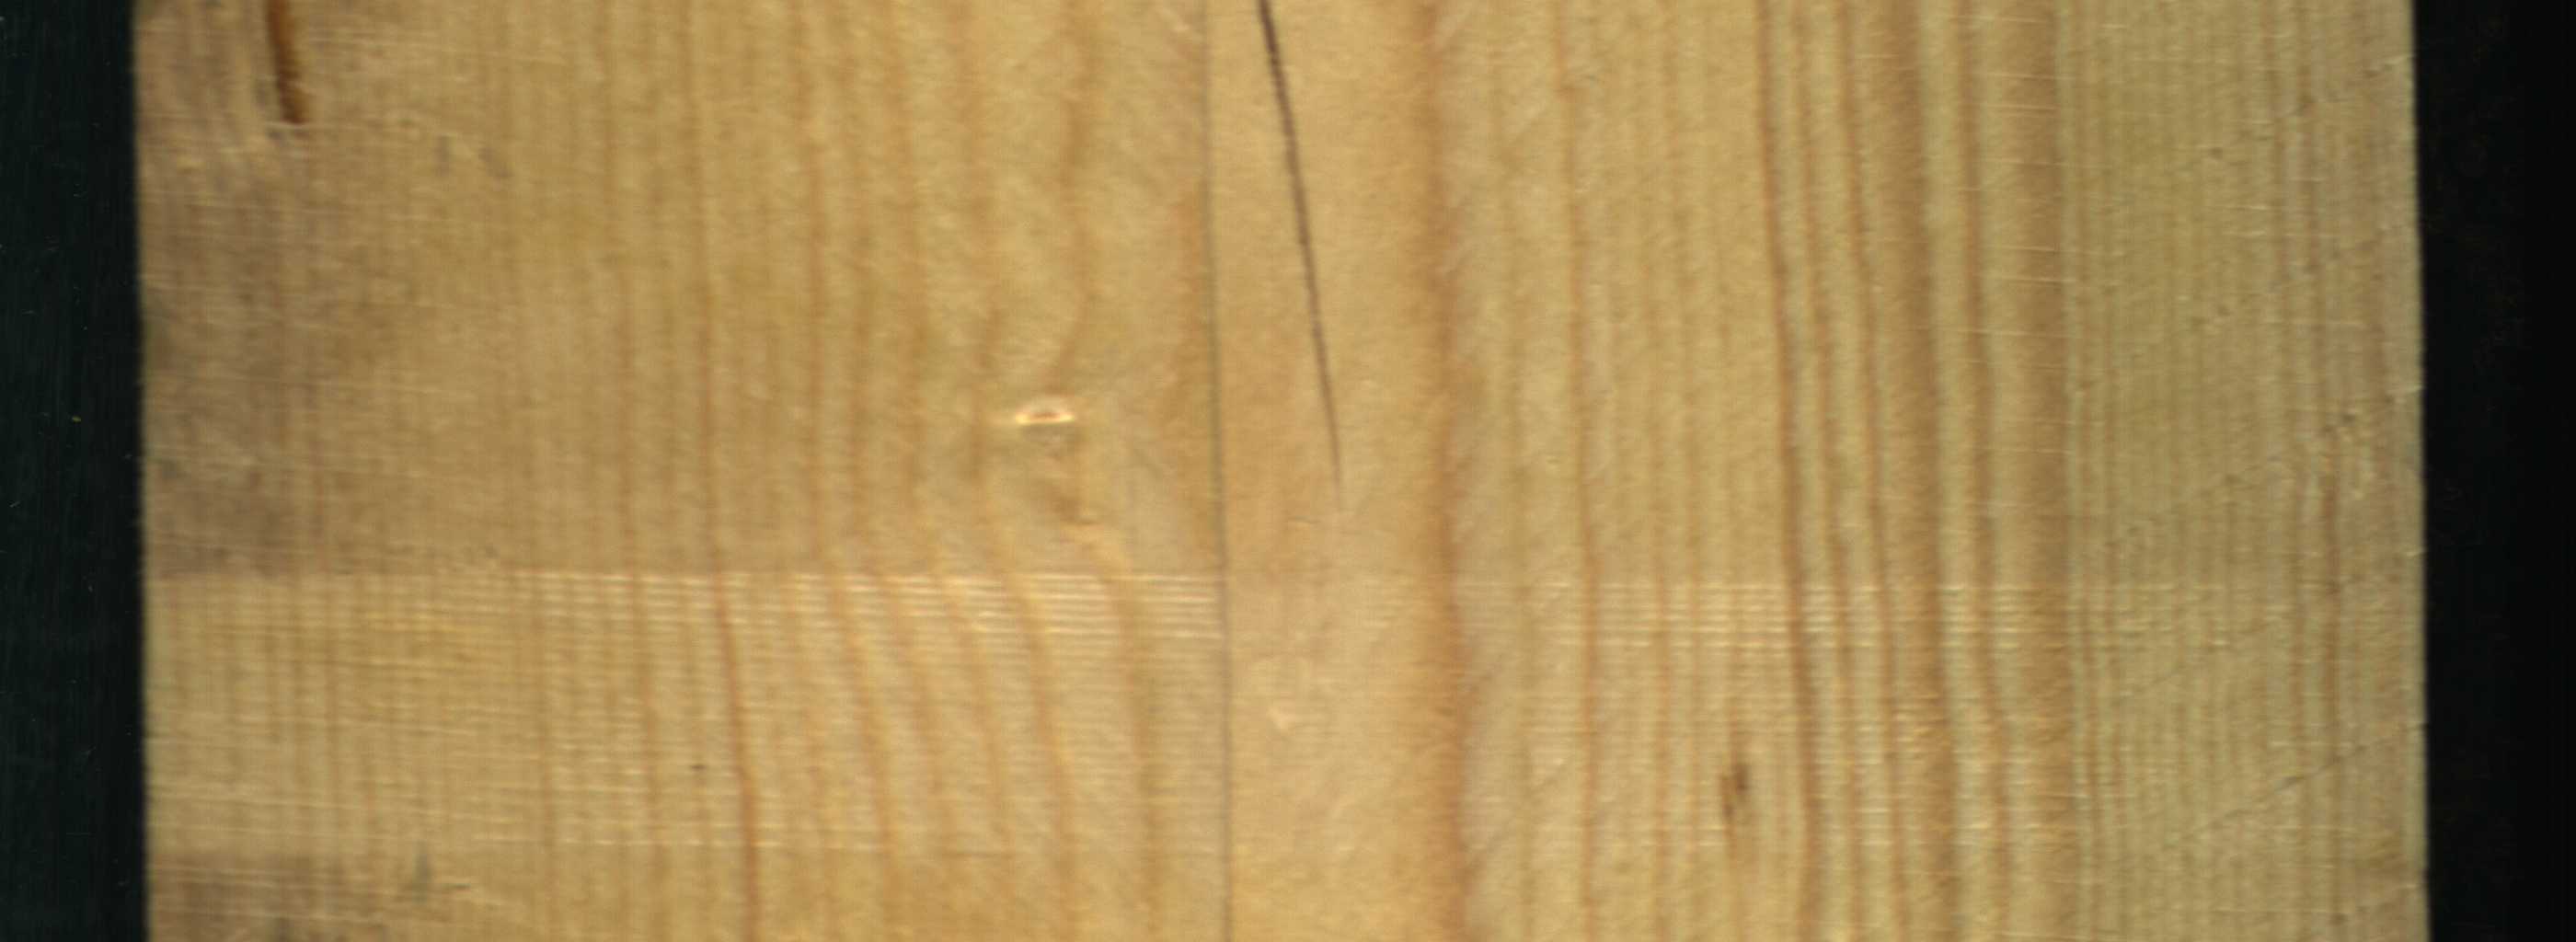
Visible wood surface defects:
resin
Crack